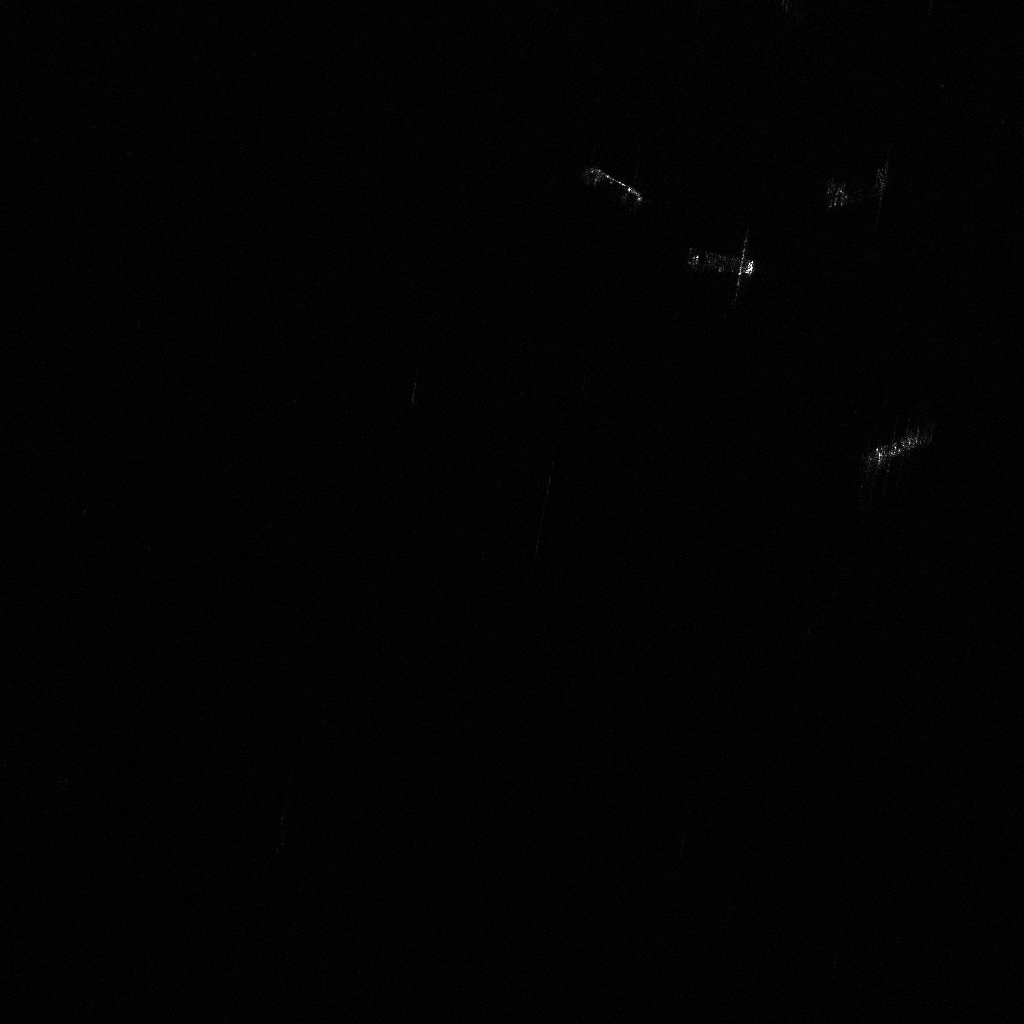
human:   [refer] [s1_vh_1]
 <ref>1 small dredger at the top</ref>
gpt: <box>[[56, 17, 63, 19, 27]]</box>

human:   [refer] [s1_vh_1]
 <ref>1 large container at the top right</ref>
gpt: <box>[[67, 24, 73, 26, 12]]</box>